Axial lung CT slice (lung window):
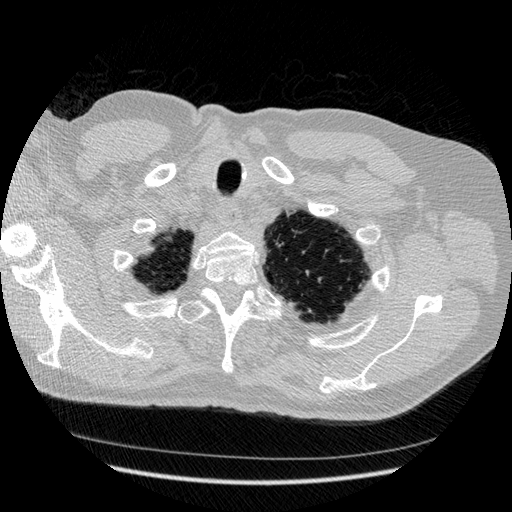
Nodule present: no